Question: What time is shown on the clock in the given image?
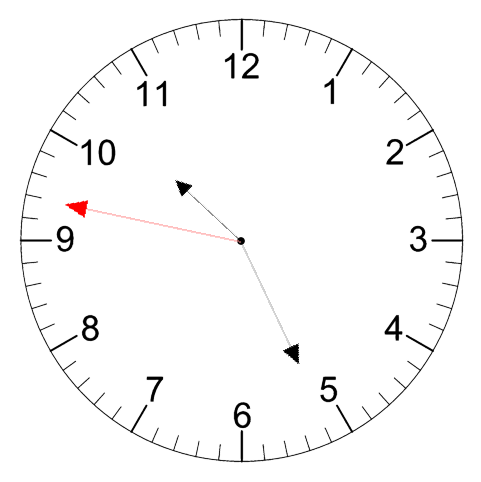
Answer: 10:25:47